Interaction volume radius: 10 \u00c5
Interaction volume height: 25 \u00c5
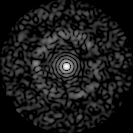
Disorder parameter: 0.8229